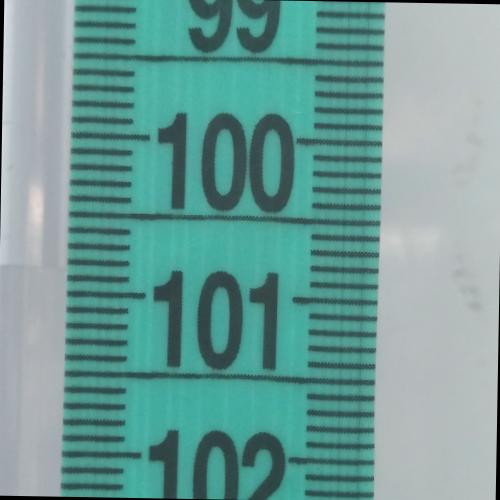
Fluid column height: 100.8 cm